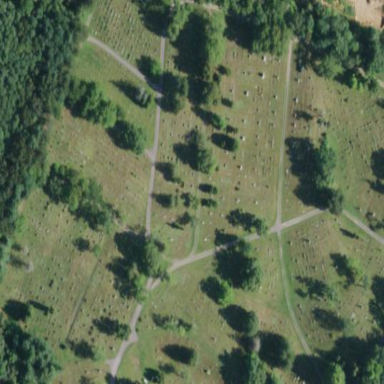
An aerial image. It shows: Cemetery.